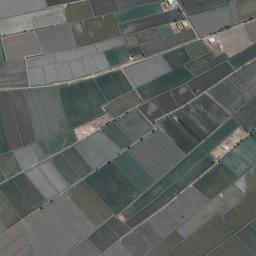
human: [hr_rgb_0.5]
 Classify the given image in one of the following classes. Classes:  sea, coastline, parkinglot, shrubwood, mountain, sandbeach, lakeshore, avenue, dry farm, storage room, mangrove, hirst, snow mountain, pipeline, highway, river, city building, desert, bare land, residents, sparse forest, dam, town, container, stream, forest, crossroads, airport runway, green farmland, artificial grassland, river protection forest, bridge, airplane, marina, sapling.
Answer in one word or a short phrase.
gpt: green farmland